七年级 · 组合几何学
一张如图 1 的长方形铁皮, 四个角都剪去边长为 30 厘米的正方形, 再四周折起, 做成一个有底无盖的铁盒如图 2, 铁盒底面长方形的长是 $4 a(\mathrm{~cm})$, 宽是 $2 a(\mathrm{~cm})$, 这个无盖铁盒各个面的面积之和称为铁盒的全面积.

图1

图2

(1) 请用 $a$ 的代数式表示图 1 中原长方形铁皮的面积;

（2）若要在铁盒的各个外表面漆上某种油漆, 每元钱可漆的面积为 a $\left(\mathrm{cm}^{2}\right)$, 则油漆这 25 个铁盒需要多少钱(用 $a$ 的代数式表示)?

(3) 若用若干个这样的铁盒用来装(480a3- 120a) $\mathrm{cm}^{3}$ 水, 假设每个铁盒都装满, 则共需要多少个这样的铁盒?
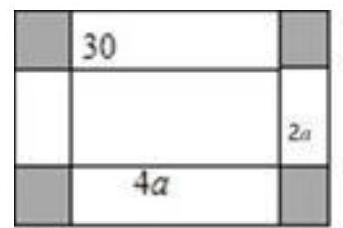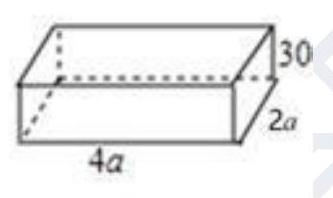
答案: (1) 原铁皮的面积是 $(4 a+60)(2 a+60)=8 a^{2}+360 a+3600\left(\mathrm{~cm}^{2}\right)$;

（2）油漆这个铁盒的表面积是 $2 a \times 4 a+2 \times 30 \times 4 a+2 \times 30 \times 2 a$

$=8 a^{2}+240 a+120 a$

$=8 a^{2}+360 a\left(\mathrm{~cm}^{2}\right)$,

则油漆这个铁盒需要的钱数是: $\left(8 a^{2}+360 a\right) \div a \times 25=(8 a+360) \times 25=(200 a+9000)$ 元,答: 油漆这 25 个铁盒需要（200a+9000）元钱

(3) $\left(480 a^{3}-120 a\right) \div(4 a \times 2 a \times 30)=\left(480 a^{3}-120 a\right) \div 240 a^{2}=2 a-\frac{1}{2 a}$,

答: 假设每个铁盒都装满, 则共需要 $\left(2 a-\frac{1}{2 a}\right)$ 个这样的铁盒.

【解析】此题考查整式的混合运算, 掌握长方体的全面积与底面积的计算方法是解决问题的关键.

(1) 根据图形表示出原长方形铁皮的面积即可;

（2）根据长方体表面积公式, 求出铁盒的表面积, 乘以单价, 再乘以数量即可得到结果;

（3）先求得这个铁盒的容积 $4 a \times 2 a \times 30$, 再计算 $\left(480 a^{3}-120 a\right) \div(4 a \times 2 a \times 30)$, 即可得到答案.